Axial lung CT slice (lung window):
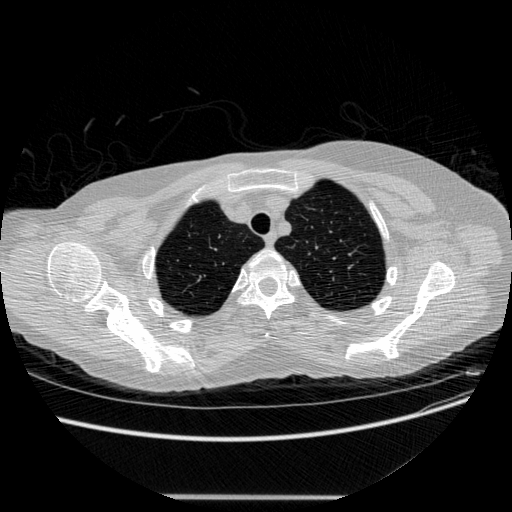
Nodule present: no